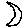
Label: moon